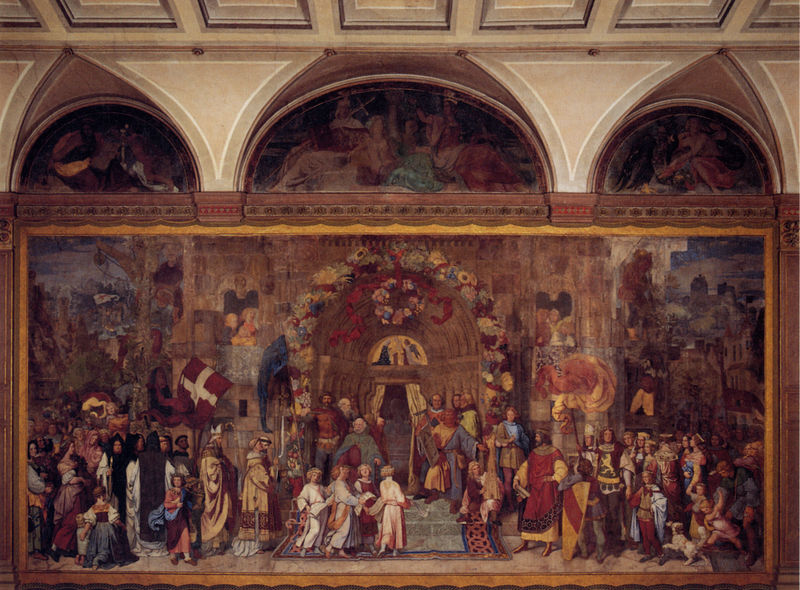
Titel: Fresko im Treppenhaus: Einweihung des Freiburger Münsters
Künstler: Moritz von Schwind
Standort: Karlsruhe
Institution: Staatliche Kunsthalle
Schlagwörter: blau, gemälde, gruppe, weiß, frauen, gelb, landschaft, menschen, ocker, stadt, blumen, braun, bunt, frau, männer, orange, schmuck, schwarz, tür, gebäude, haus, hund, rot, ansammlung, fest, schleife, teppich, feier, wand, rahmen, bild, vorhang, kirche, gold, decke, kind, kinder, bogen, fahnen, fahne, flagge, farben, zug, saal, rundbogen, kuppel, treppe, treppen, arch, arches, bischof, blue, celebration, church, crowd, gathering, kaiser, king, könig, men, palace, papst, people, priest, red, religious, robes, stair, steps, thron, throne, white, women, black, carpet, gilded, green, group, hair, old, painting, portrait, robe, woman, yellow, wandteppich, verzierung, wandgemälde, wandmalerei, flowers, picture, brown, stufen, warten, tor, halle, fotografie, bögen, eingang, schild, gewölbe, schweiz, schilder, volk, herrscher, trohn, kranz, ritter, girlanden, portal, wappen, flower, spitzbogen, man, mass, roman, mittelalter, rundbögen, fresken, krönung, building, blumenkranz, village, bischöfe, mönche, knight, ribbon, schriftrolle, spain, kutten, tempel, kassetten, kassettendecke, blumenschmuck, fresko, flaggen, entrance, bänder, wandbild, frame, castle, dog, einweihung, triumphzug, cross, festzug, fresco, children, flag, town, happy, person, standarte, city, festival, flags, party, procession, royal, wreath, tympanon, zeremoniell, archway, renaissance, vasari, lünette, cathedral, jesus, geschmückt, italian, standarten, art, dänemark, medieval, shield, blumengirlanden, einzug, kirchenportal, höflinge, mary, stichkappe, stichkappen, lünetten, gewülbe, kblumen, schwiz, weihung, massenszene, lion, mural, priests, royalty, schield, gewändeportal, persons, sheild, notre dame, swiss, fresdko, pilgrims, priets, runner, fresc, sweden, function, wreaths, patriotic, kirchenpforte, plus, plus sign, people happy, meta, fresca, reinaissance, celbration, reinassance, ludipisunki